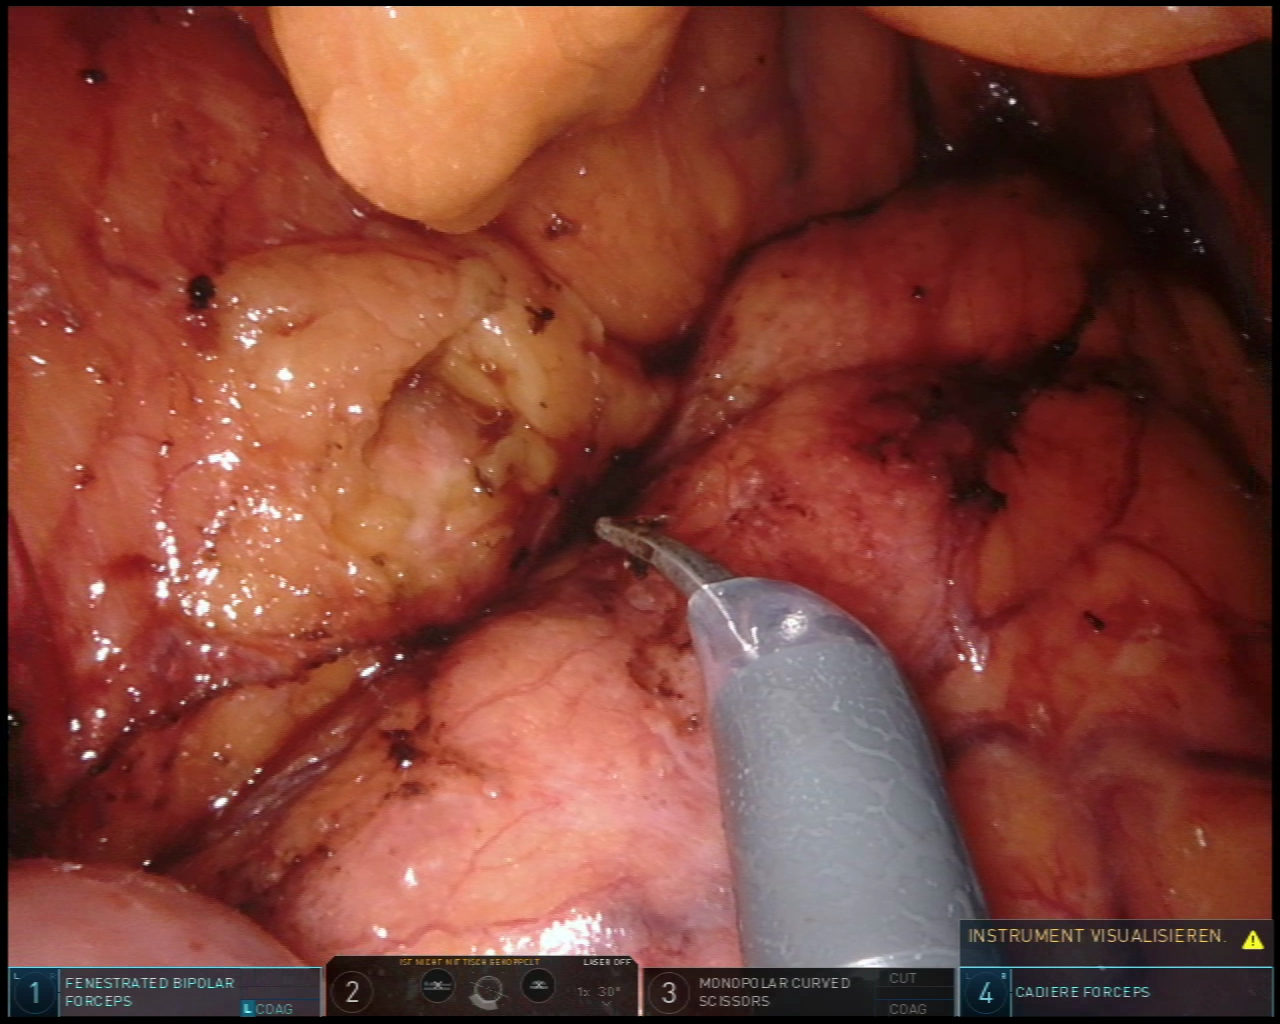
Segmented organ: pancreas
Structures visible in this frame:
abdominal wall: no
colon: no
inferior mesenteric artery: no
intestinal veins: no
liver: no
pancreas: yes
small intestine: yes
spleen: no
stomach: no
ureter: no
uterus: no
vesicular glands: no